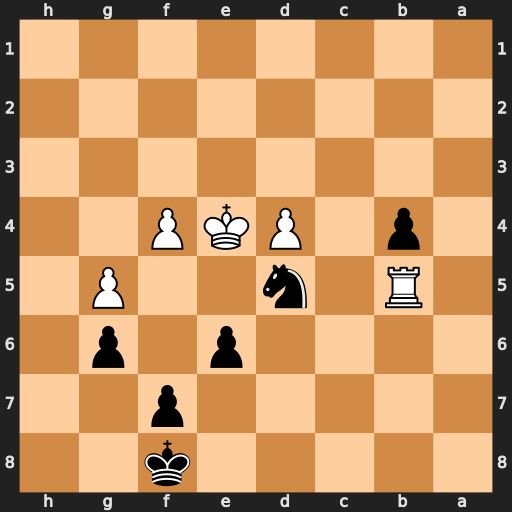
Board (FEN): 5k2/5p2/4p1p1/1R1n2P1/1p1PKP2/8/8/8
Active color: b
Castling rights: -
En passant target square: -
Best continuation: Nc3+ Kd3 Nxb5